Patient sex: M
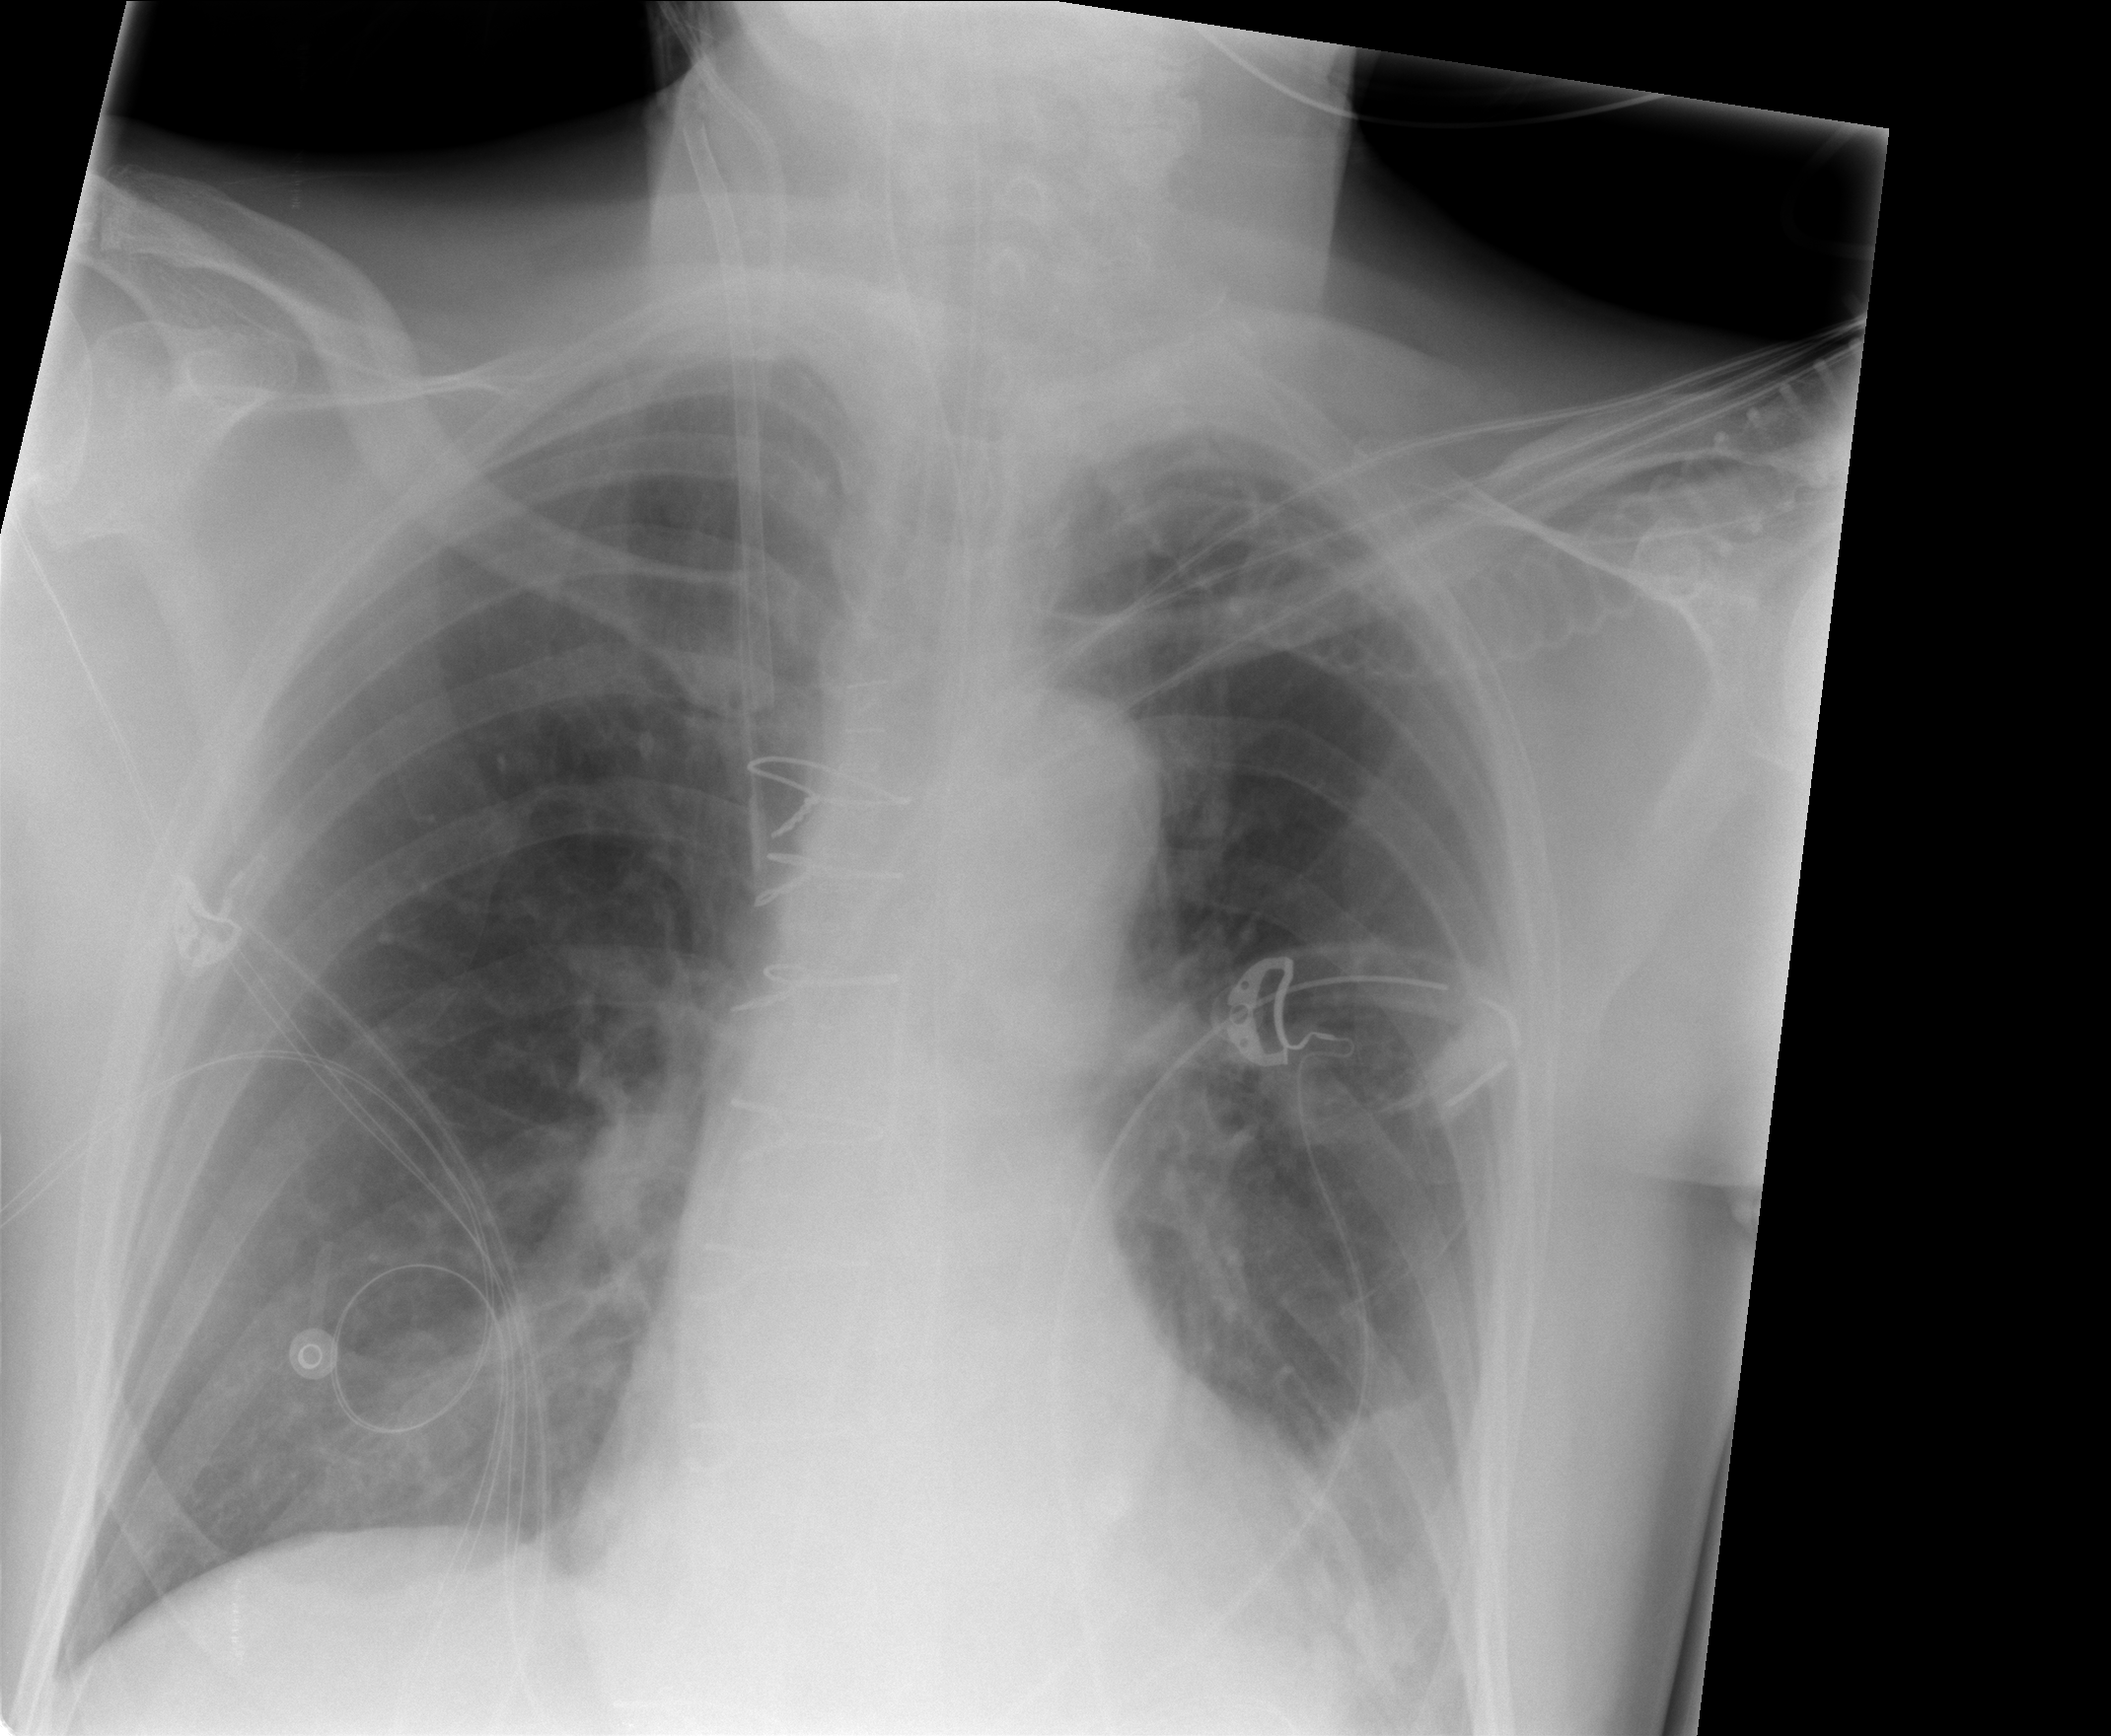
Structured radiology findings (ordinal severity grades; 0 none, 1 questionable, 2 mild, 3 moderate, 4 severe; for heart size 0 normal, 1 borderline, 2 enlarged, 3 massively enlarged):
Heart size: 0
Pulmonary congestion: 0
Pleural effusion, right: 0
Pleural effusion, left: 0
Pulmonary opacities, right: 0
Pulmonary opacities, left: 0
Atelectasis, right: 0
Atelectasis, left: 2